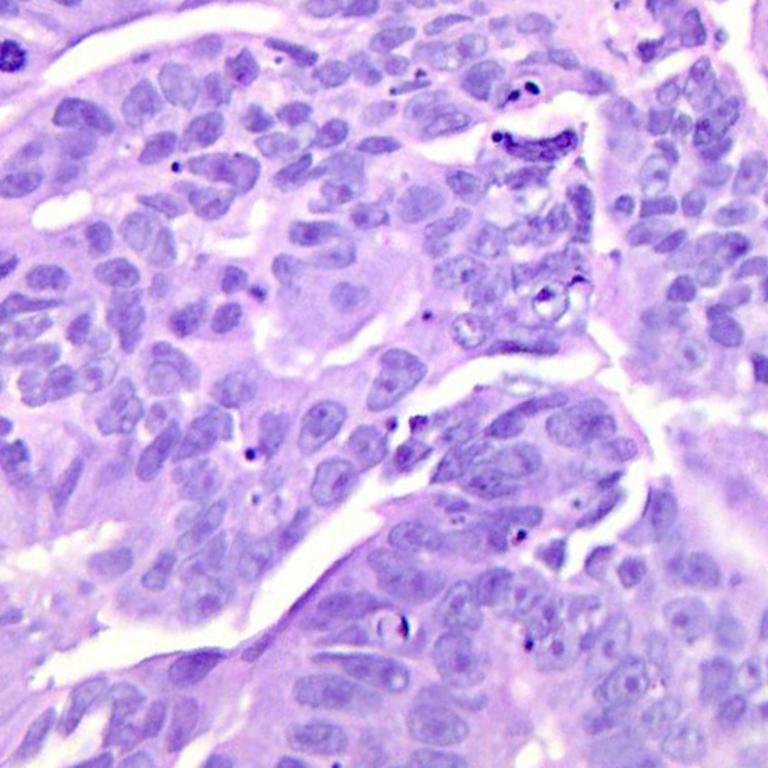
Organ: colon
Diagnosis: adenocarcinomas